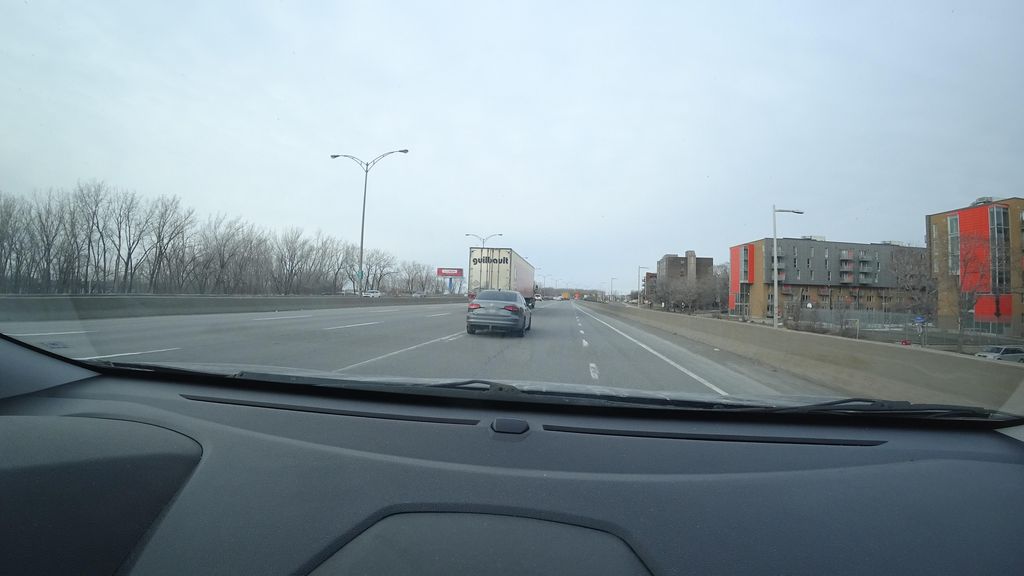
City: montreal